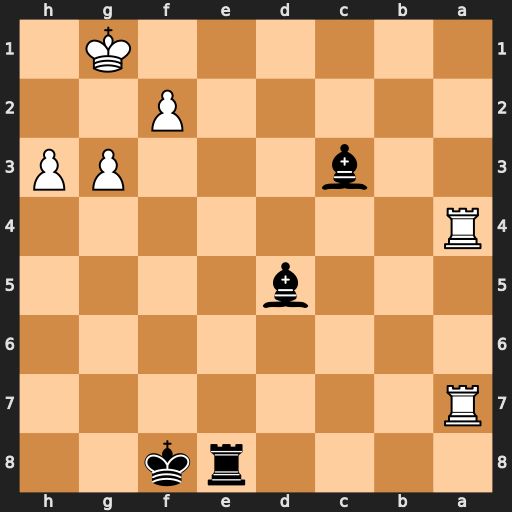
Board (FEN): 4rk2/R7/8/3b4/R7/2b3PP/5P2/6K1
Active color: b
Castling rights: -
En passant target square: -
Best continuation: Re1+ Kh2 Rh1#